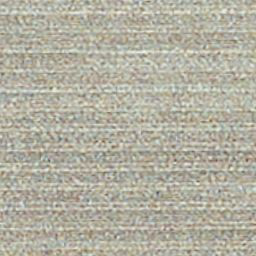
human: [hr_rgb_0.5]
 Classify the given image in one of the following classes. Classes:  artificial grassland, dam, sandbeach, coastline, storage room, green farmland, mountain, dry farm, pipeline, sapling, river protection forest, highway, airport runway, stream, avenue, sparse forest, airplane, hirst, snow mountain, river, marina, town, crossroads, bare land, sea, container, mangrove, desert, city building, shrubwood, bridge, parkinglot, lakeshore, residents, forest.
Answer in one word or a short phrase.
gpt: dry farm